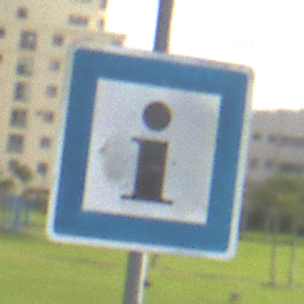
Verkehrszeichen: Informationsstelle
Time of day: MorningAfternoon
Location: Outdoor (Suburban)
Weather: PartlyCloudy
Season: NotSpecified
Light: Natural